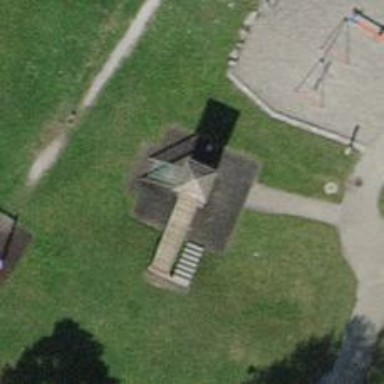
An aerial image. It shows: Playground with various play structures.